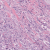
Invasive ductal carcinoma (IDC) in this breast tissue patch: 1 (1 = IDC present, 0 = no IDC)